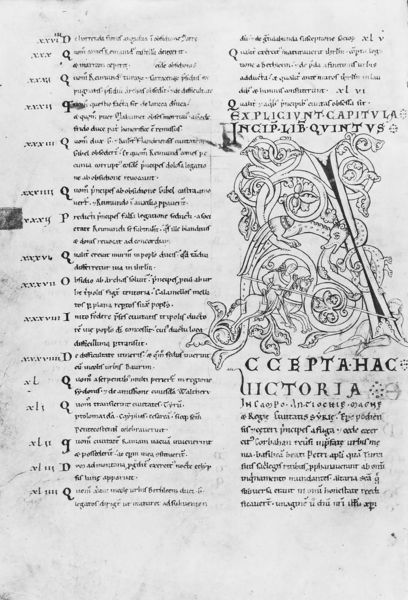
Titel: Chronik des 1. Kreuzzuges (Geschichte von Jerusalem)
Künstler: Albertus von Aachen
Institution: Berlin, Staatliche Museen - Preußischer Kulturbesitz
Schlagwörter: zeichnung, tier, mensch, pferd, reiter, engel, ranken, schrift, lanze, buch, text, buchstaben, buchseite, schnörkel, mittelalter, drachen, typografie, letter, handschrift, victoria, latein, römishc, matrikel